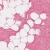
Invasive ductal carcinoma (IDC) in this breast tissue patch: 0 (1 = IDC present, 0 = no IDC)